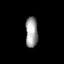
Tissue: lung
Cell type: Epithelial cells
Senescence score: 0.215
Nuclear area (px): 370
Mean DAPI intensity: 155.781